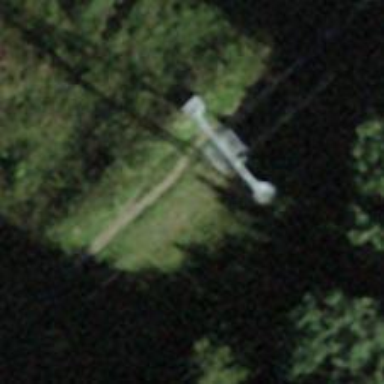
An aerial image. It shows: Pylon for aerialway.